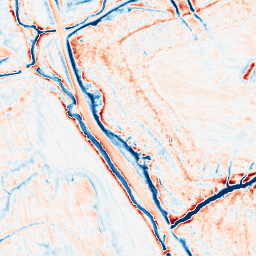
Category: edge_preserving
Decomposition family: anisotropic_diffusion
Decomposition parameters: iterations: 50
kappa: 10
gamma: 0.1
Upsampling method: quartic
Upsampling parameters: scale: 4
Upsampling scale: 4